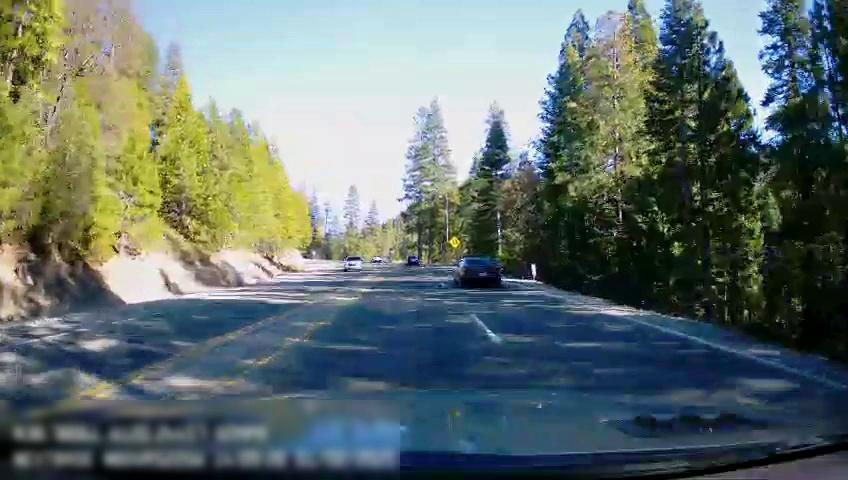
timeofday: Day
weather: Sunny
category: Drivable Space
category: Vehicles | Car
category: Vehicles | Car
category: Vehicles | Car
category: Vehicles | SUV
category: Lanes | Opposite Lane
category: Lanes | Current Lane
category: Lanes | Current Lane
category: Lanes | Opposite Lane
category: Lanes | Current Lane
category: Traffic | Signs